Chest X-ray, AP view. Patient: 27 years old, sex M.
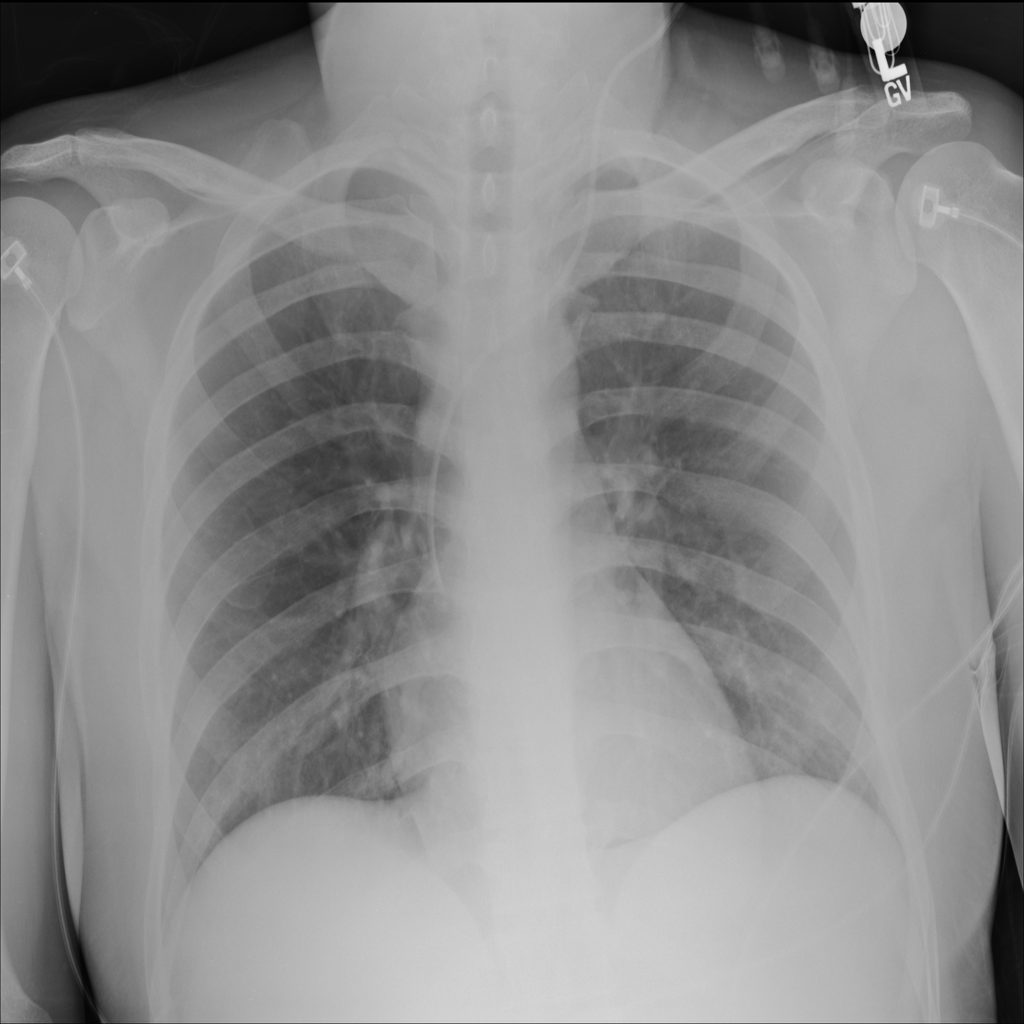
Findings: No Finding